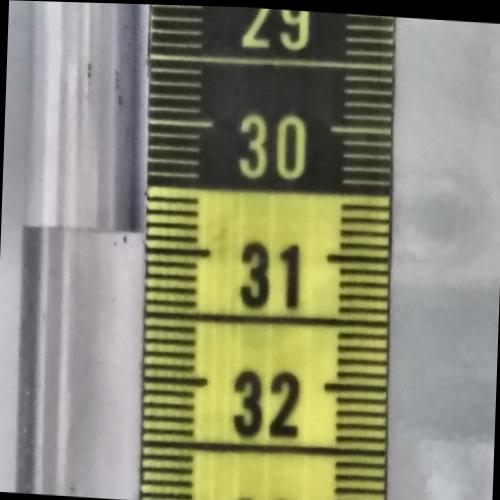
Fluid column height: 30.9 cm